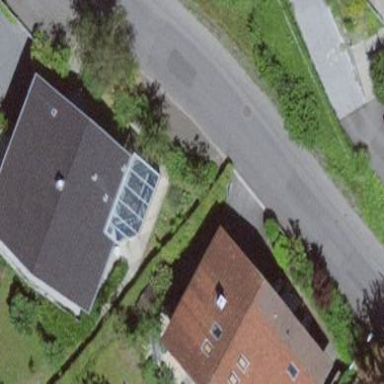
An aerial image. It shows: Residential building.